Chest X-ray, AP view. Patient: 22 years old, sex M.
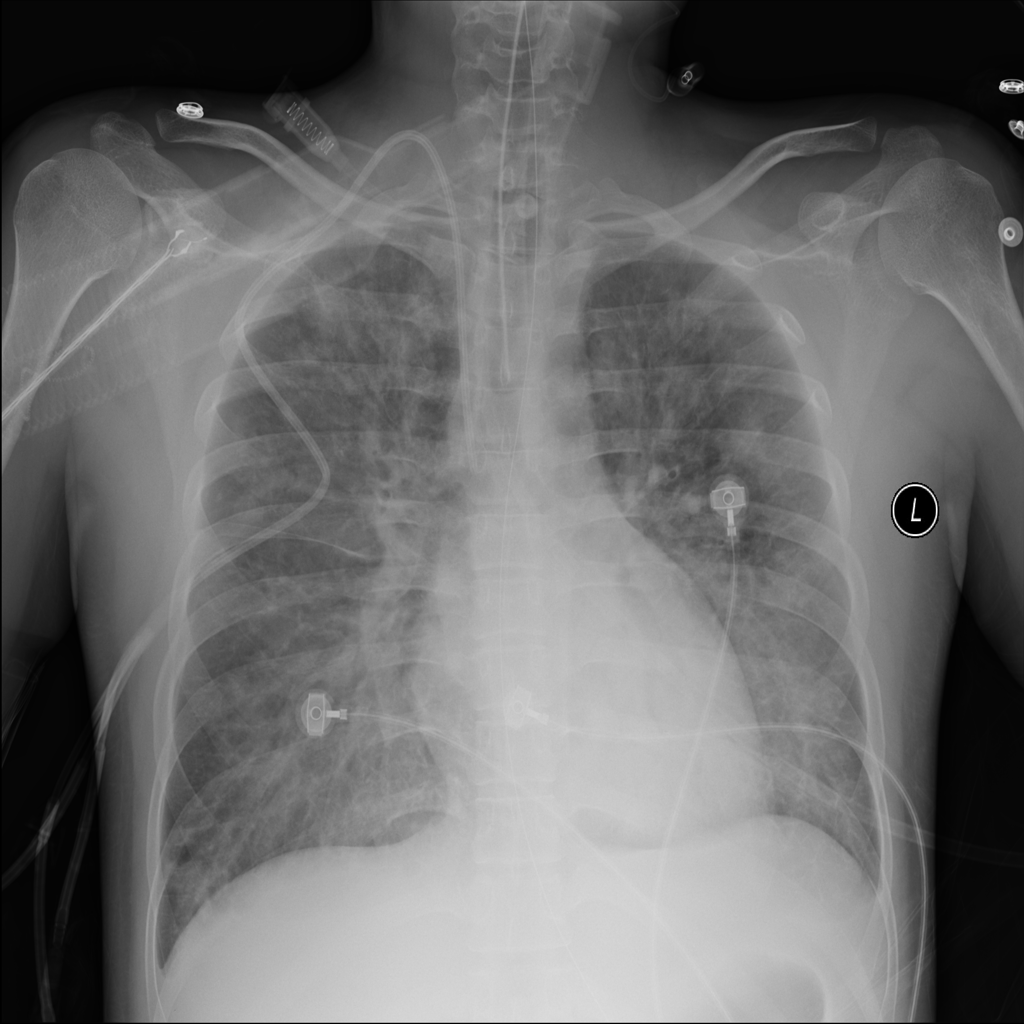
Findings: Edema, Infiltration